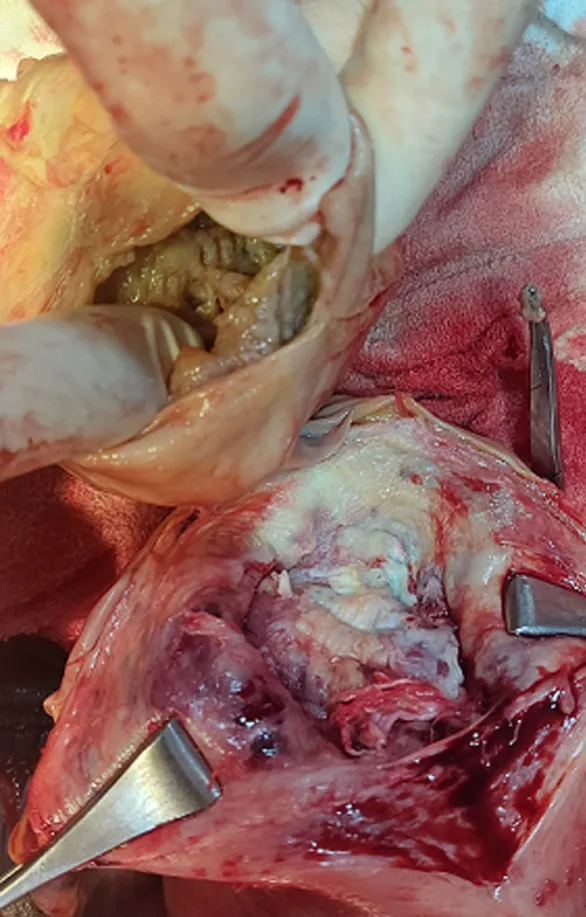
cavity left after the removal of the pyomyoma.
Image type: medical_photograph (other_medical_photograph)